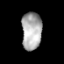
Tissue: prostate
Cell type: T cells
Senescence score: 0.3508
Nuclear area (px): 737
Mean DAPI intensity: 172.731